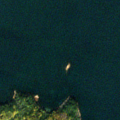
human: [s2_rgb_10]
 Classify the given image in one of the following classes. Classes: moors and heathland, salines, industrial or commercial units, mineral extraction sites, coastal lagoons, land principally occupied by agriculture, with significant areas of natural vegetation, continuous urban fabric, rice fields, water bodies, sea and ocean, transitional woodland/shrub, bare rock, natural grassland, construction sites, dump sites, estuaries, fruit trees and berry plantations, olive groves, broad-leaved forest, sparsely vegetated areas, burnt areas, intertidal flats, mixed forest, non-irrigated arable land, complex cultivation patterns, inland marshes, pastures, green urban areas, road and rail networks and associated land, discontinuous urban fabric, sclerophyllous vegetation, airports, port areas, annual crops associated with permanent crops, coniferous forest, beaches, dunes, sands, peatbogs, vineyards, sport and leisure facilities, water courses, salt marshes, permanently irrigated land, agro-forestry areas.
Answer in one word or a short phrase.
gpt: coniferous forest, mixed forest, sea and ocean